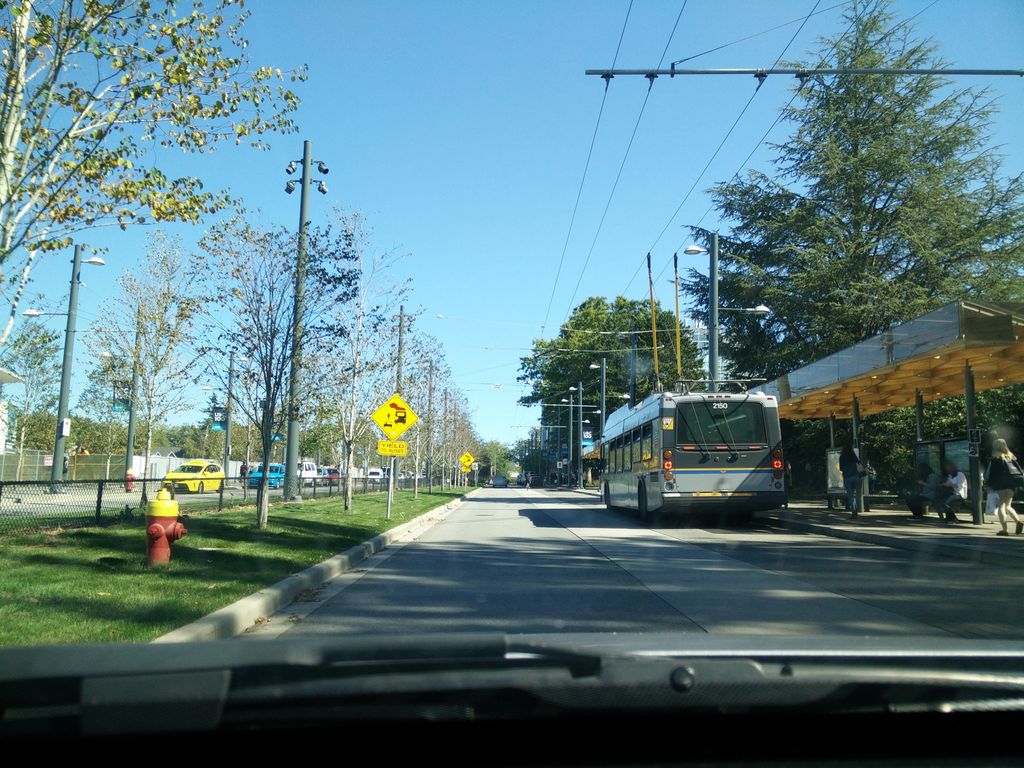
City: vancouver